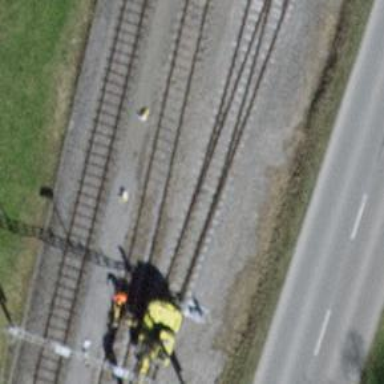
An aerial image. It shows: Railway switch.